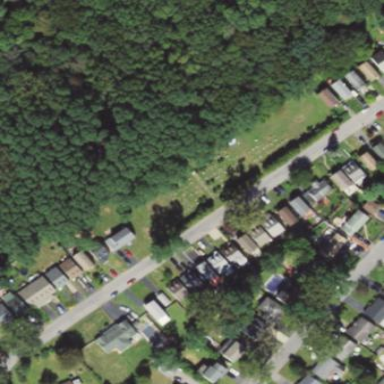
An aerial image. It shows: Cemetery.